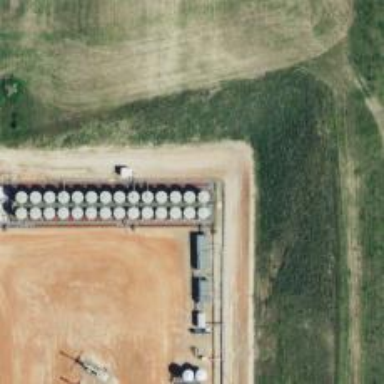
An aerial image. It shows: Storage tank with man-made structure.